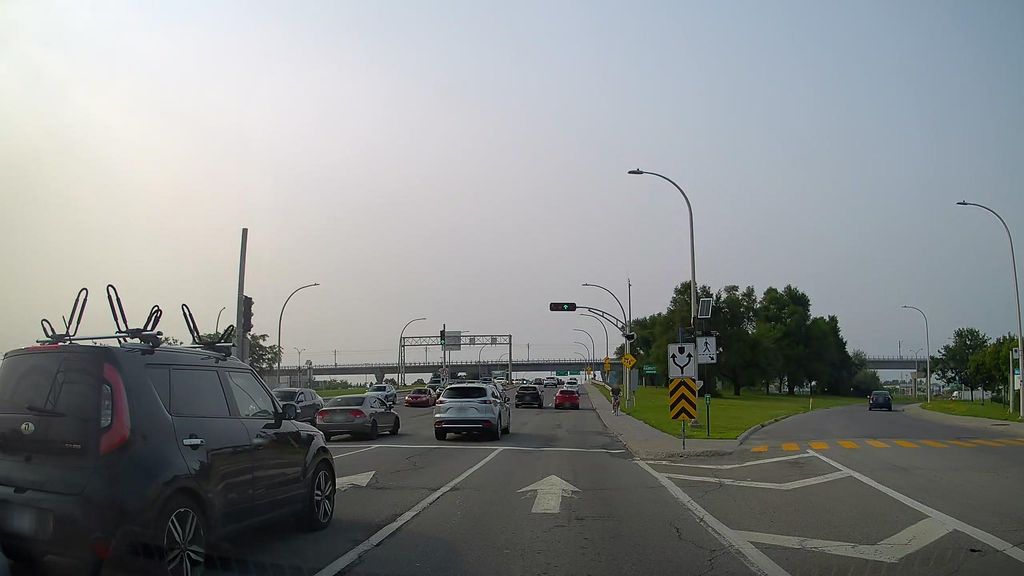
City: montreal